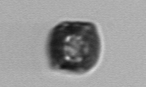
Label: Thalassiosira